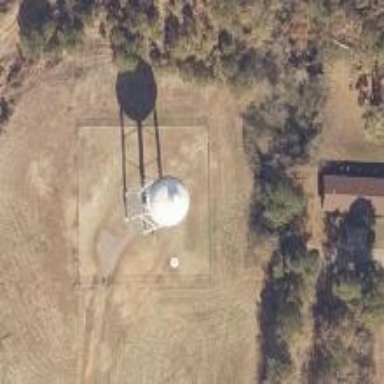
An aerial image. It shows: Water tower that is man-made.